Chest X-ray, PA view. Patient: 41 years old, sex M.
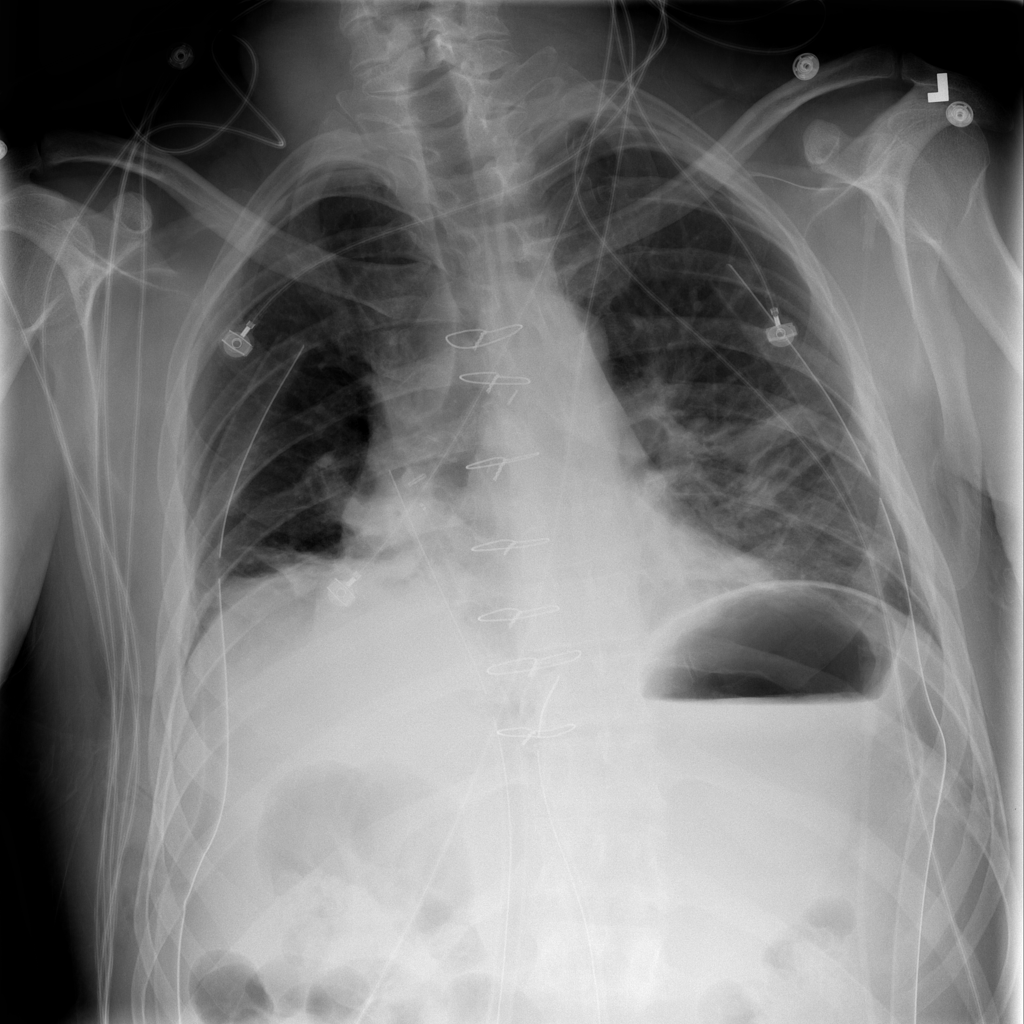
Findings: Atelectasis, Effusion, Infiltration